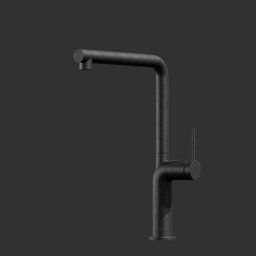
Label: appliances